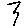
Label: zigzag